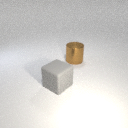
large brown metal cylinder to the right of large gray rubber cube